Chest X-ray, PA view. Patient: 66 years old, sex F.
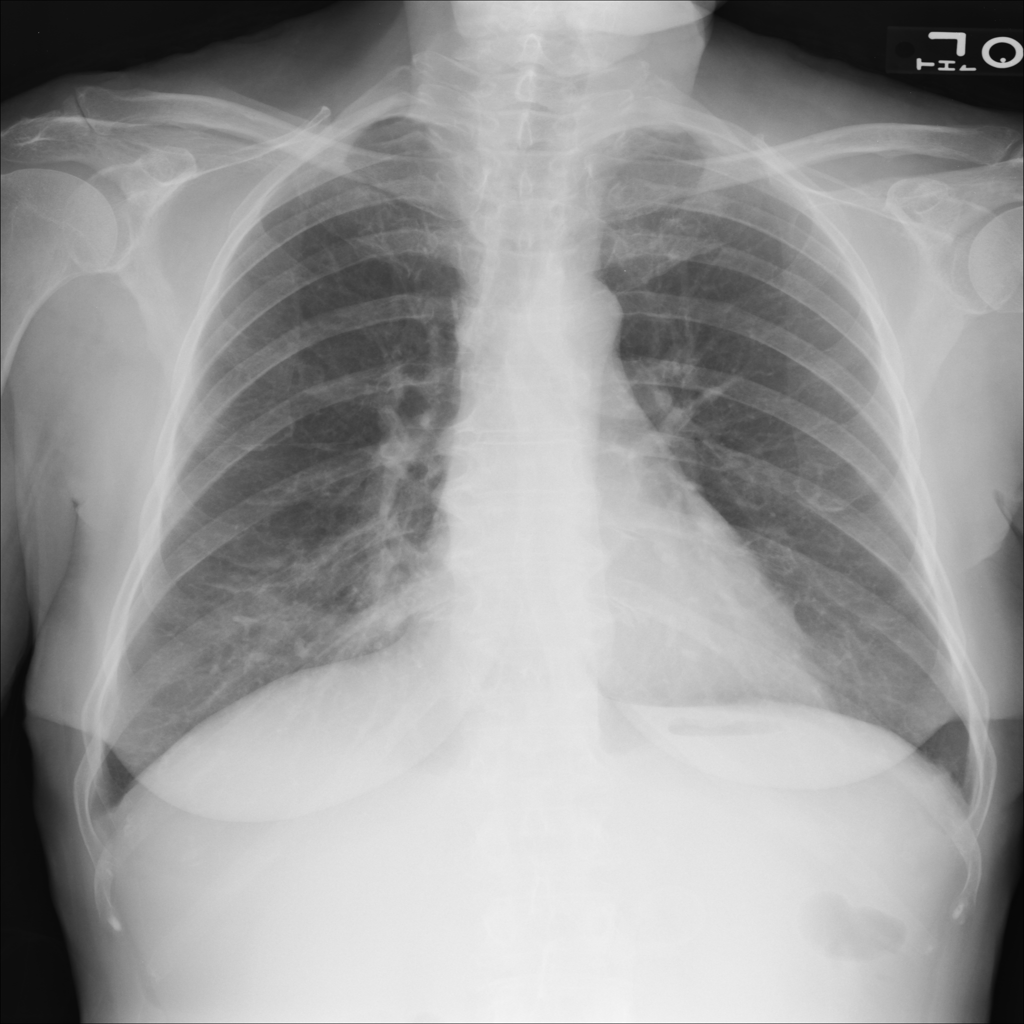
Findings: Infiltration